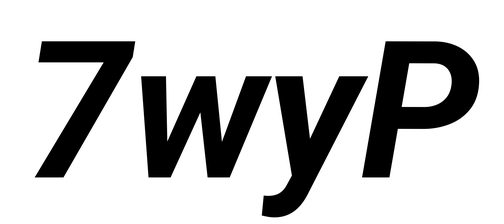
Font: Roboto-Italic_Bold_Italic